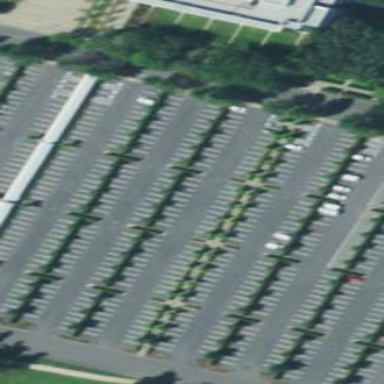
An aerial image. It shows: Parking area with asphalt surface.